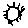
Label: sun